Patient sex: F
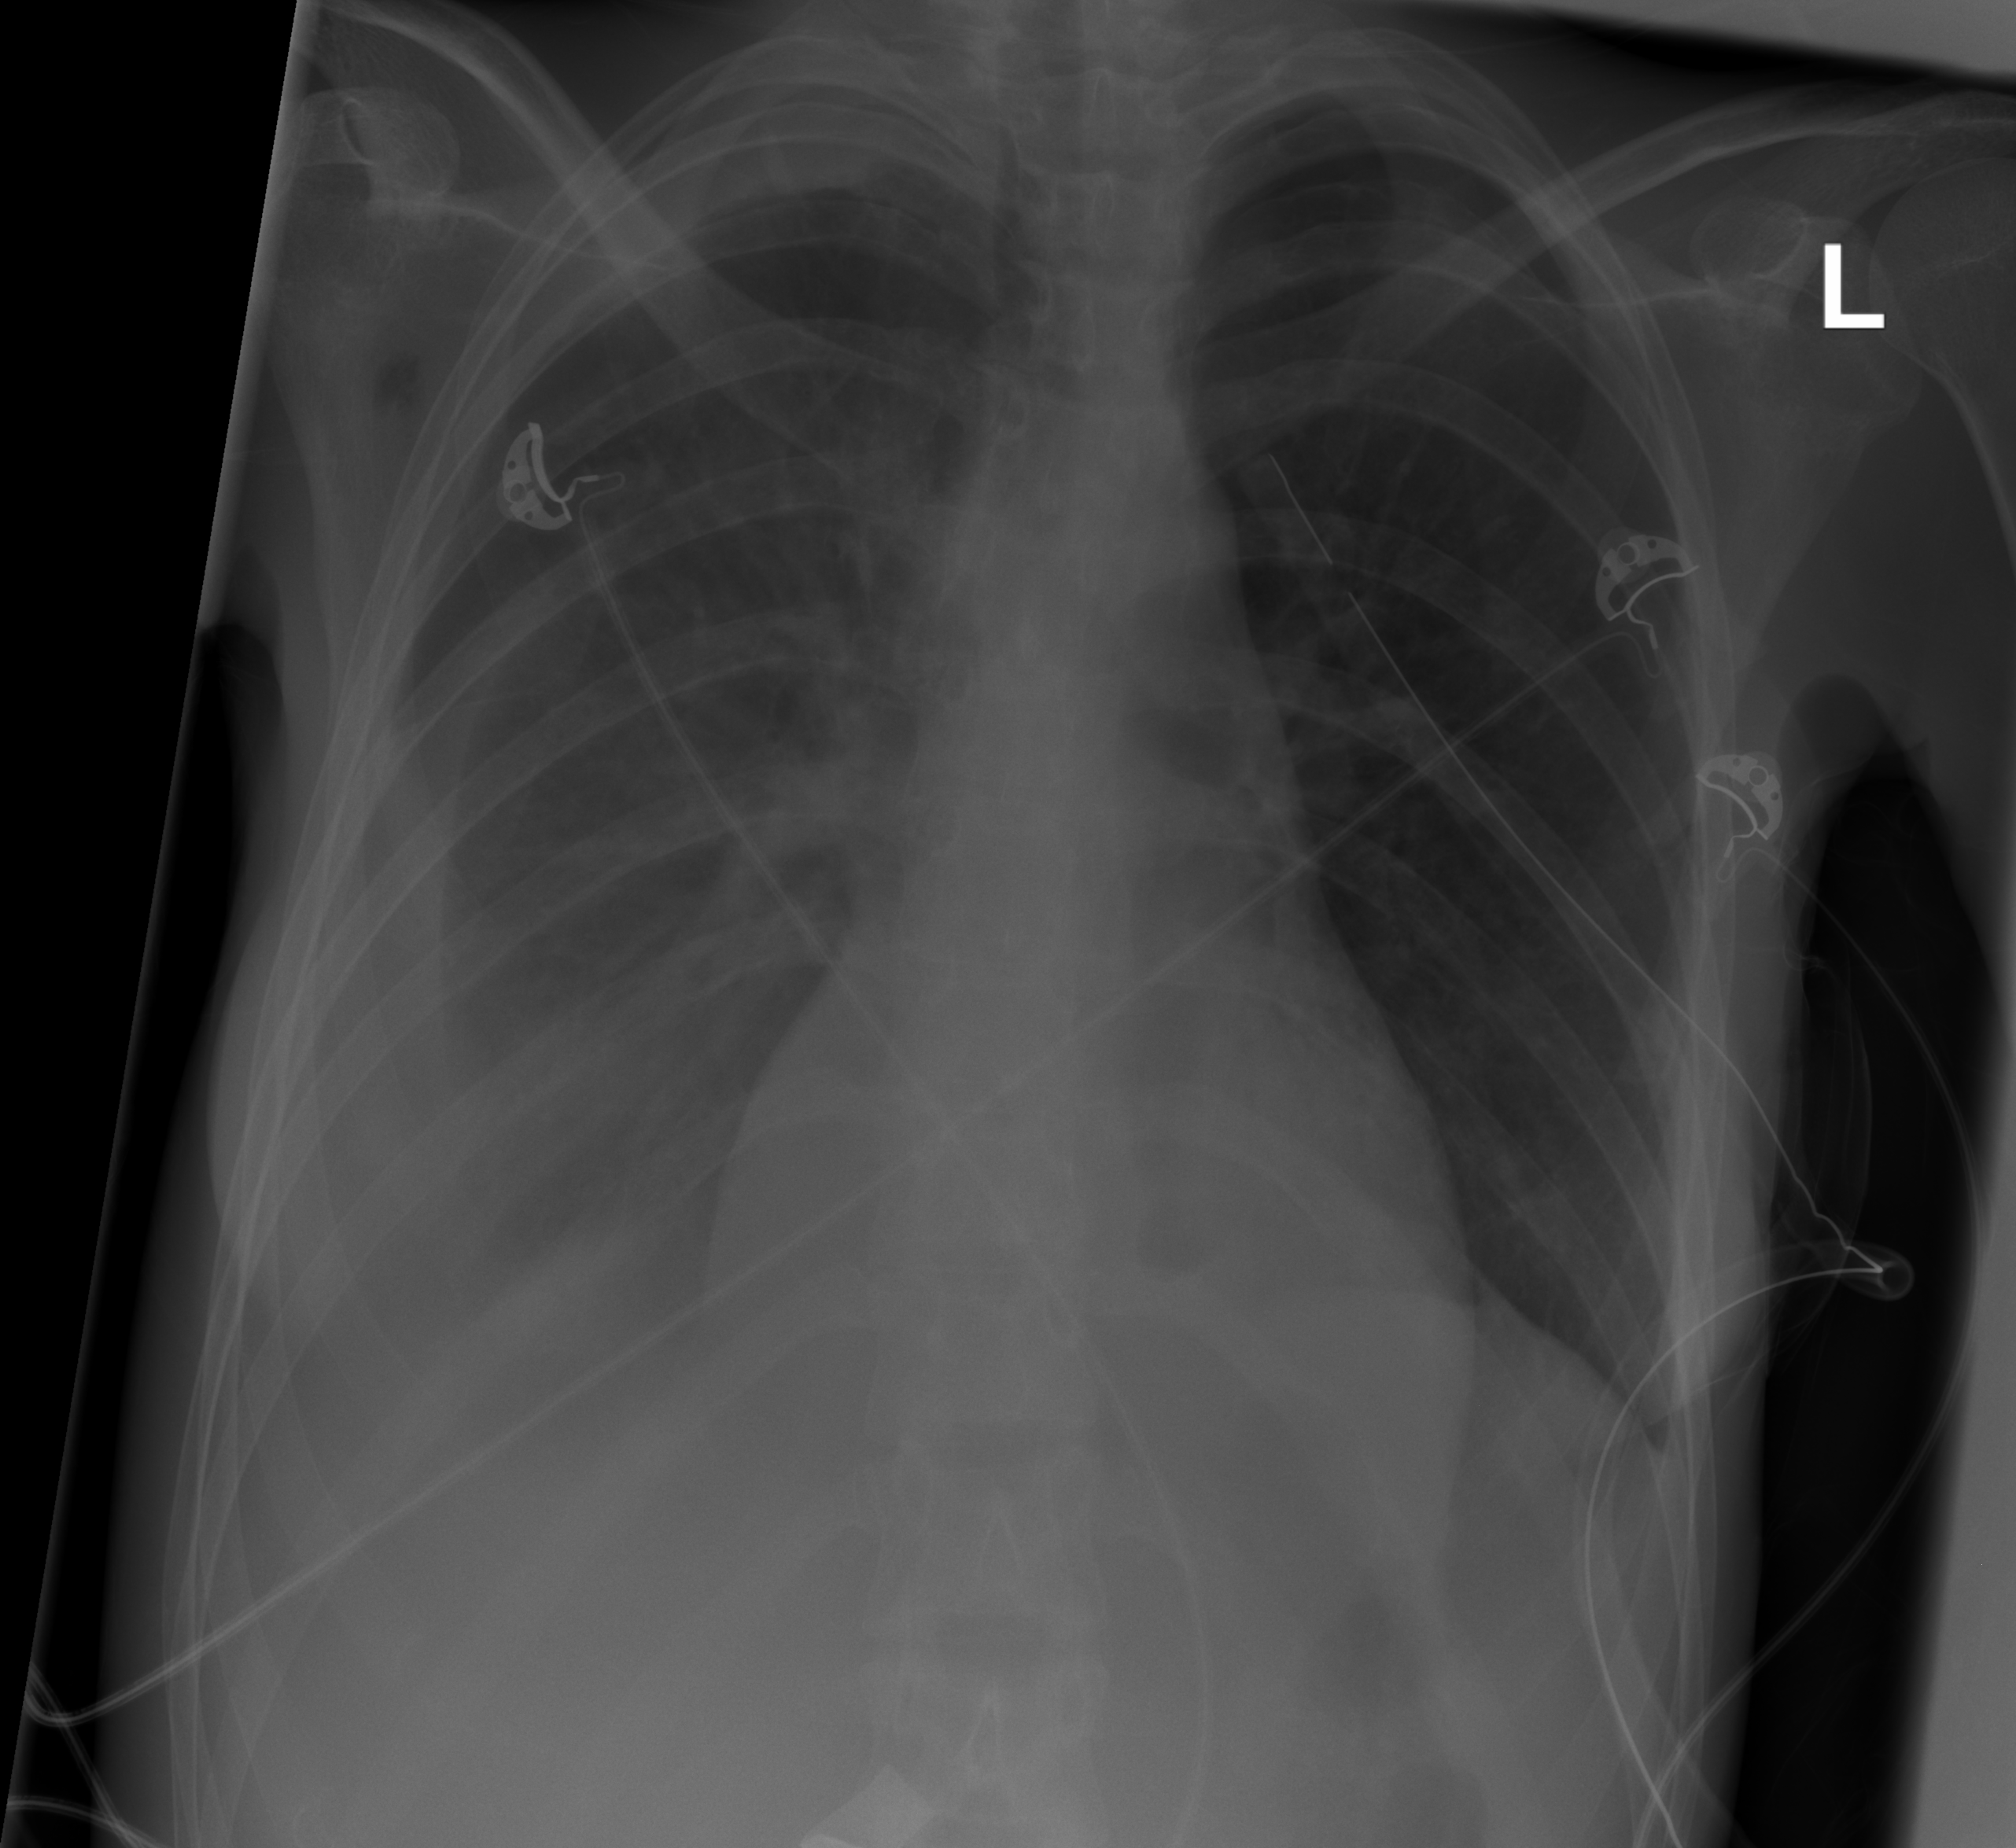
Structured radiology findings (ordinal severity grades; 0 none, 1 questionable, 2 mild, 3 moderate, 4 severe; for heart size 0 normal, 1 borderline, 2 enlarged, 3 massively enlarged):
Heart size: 0
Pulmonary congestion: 0
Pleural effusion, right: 3
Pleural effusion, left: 0
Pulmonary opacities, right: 0
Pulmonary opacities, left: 0
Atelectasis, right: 2
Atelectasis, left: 0